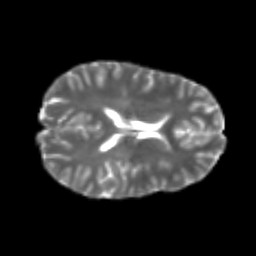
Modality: T2w
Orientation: axial
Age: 20
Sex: female
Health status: healthy
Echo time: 0.074 s